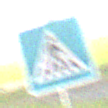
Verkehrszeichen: FussgaengerueberwegLinks
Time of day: SunriseSunset
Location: Outdoor (Suburban)
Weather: PartlyCloudy
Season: NotSpecified
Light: Natural